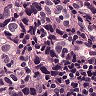
Metastatic tissue present: yes